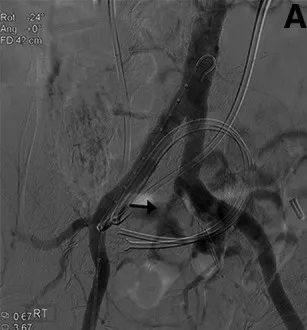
(A) Pelvic angiogram showing active extravasation within the left common iliac artery near the origin of the left internal iliac artery and in proximity to the left retrograde ureteral stent (black line). (A) Contrast extravasation (arrow).
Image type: radiology (ct)